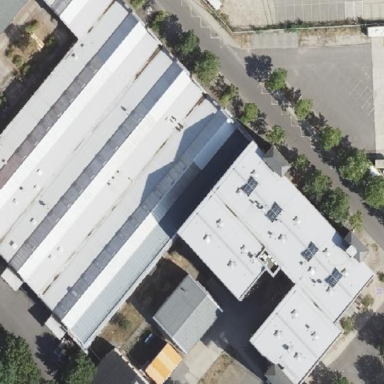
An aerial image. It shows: Industrial building.